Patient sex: M
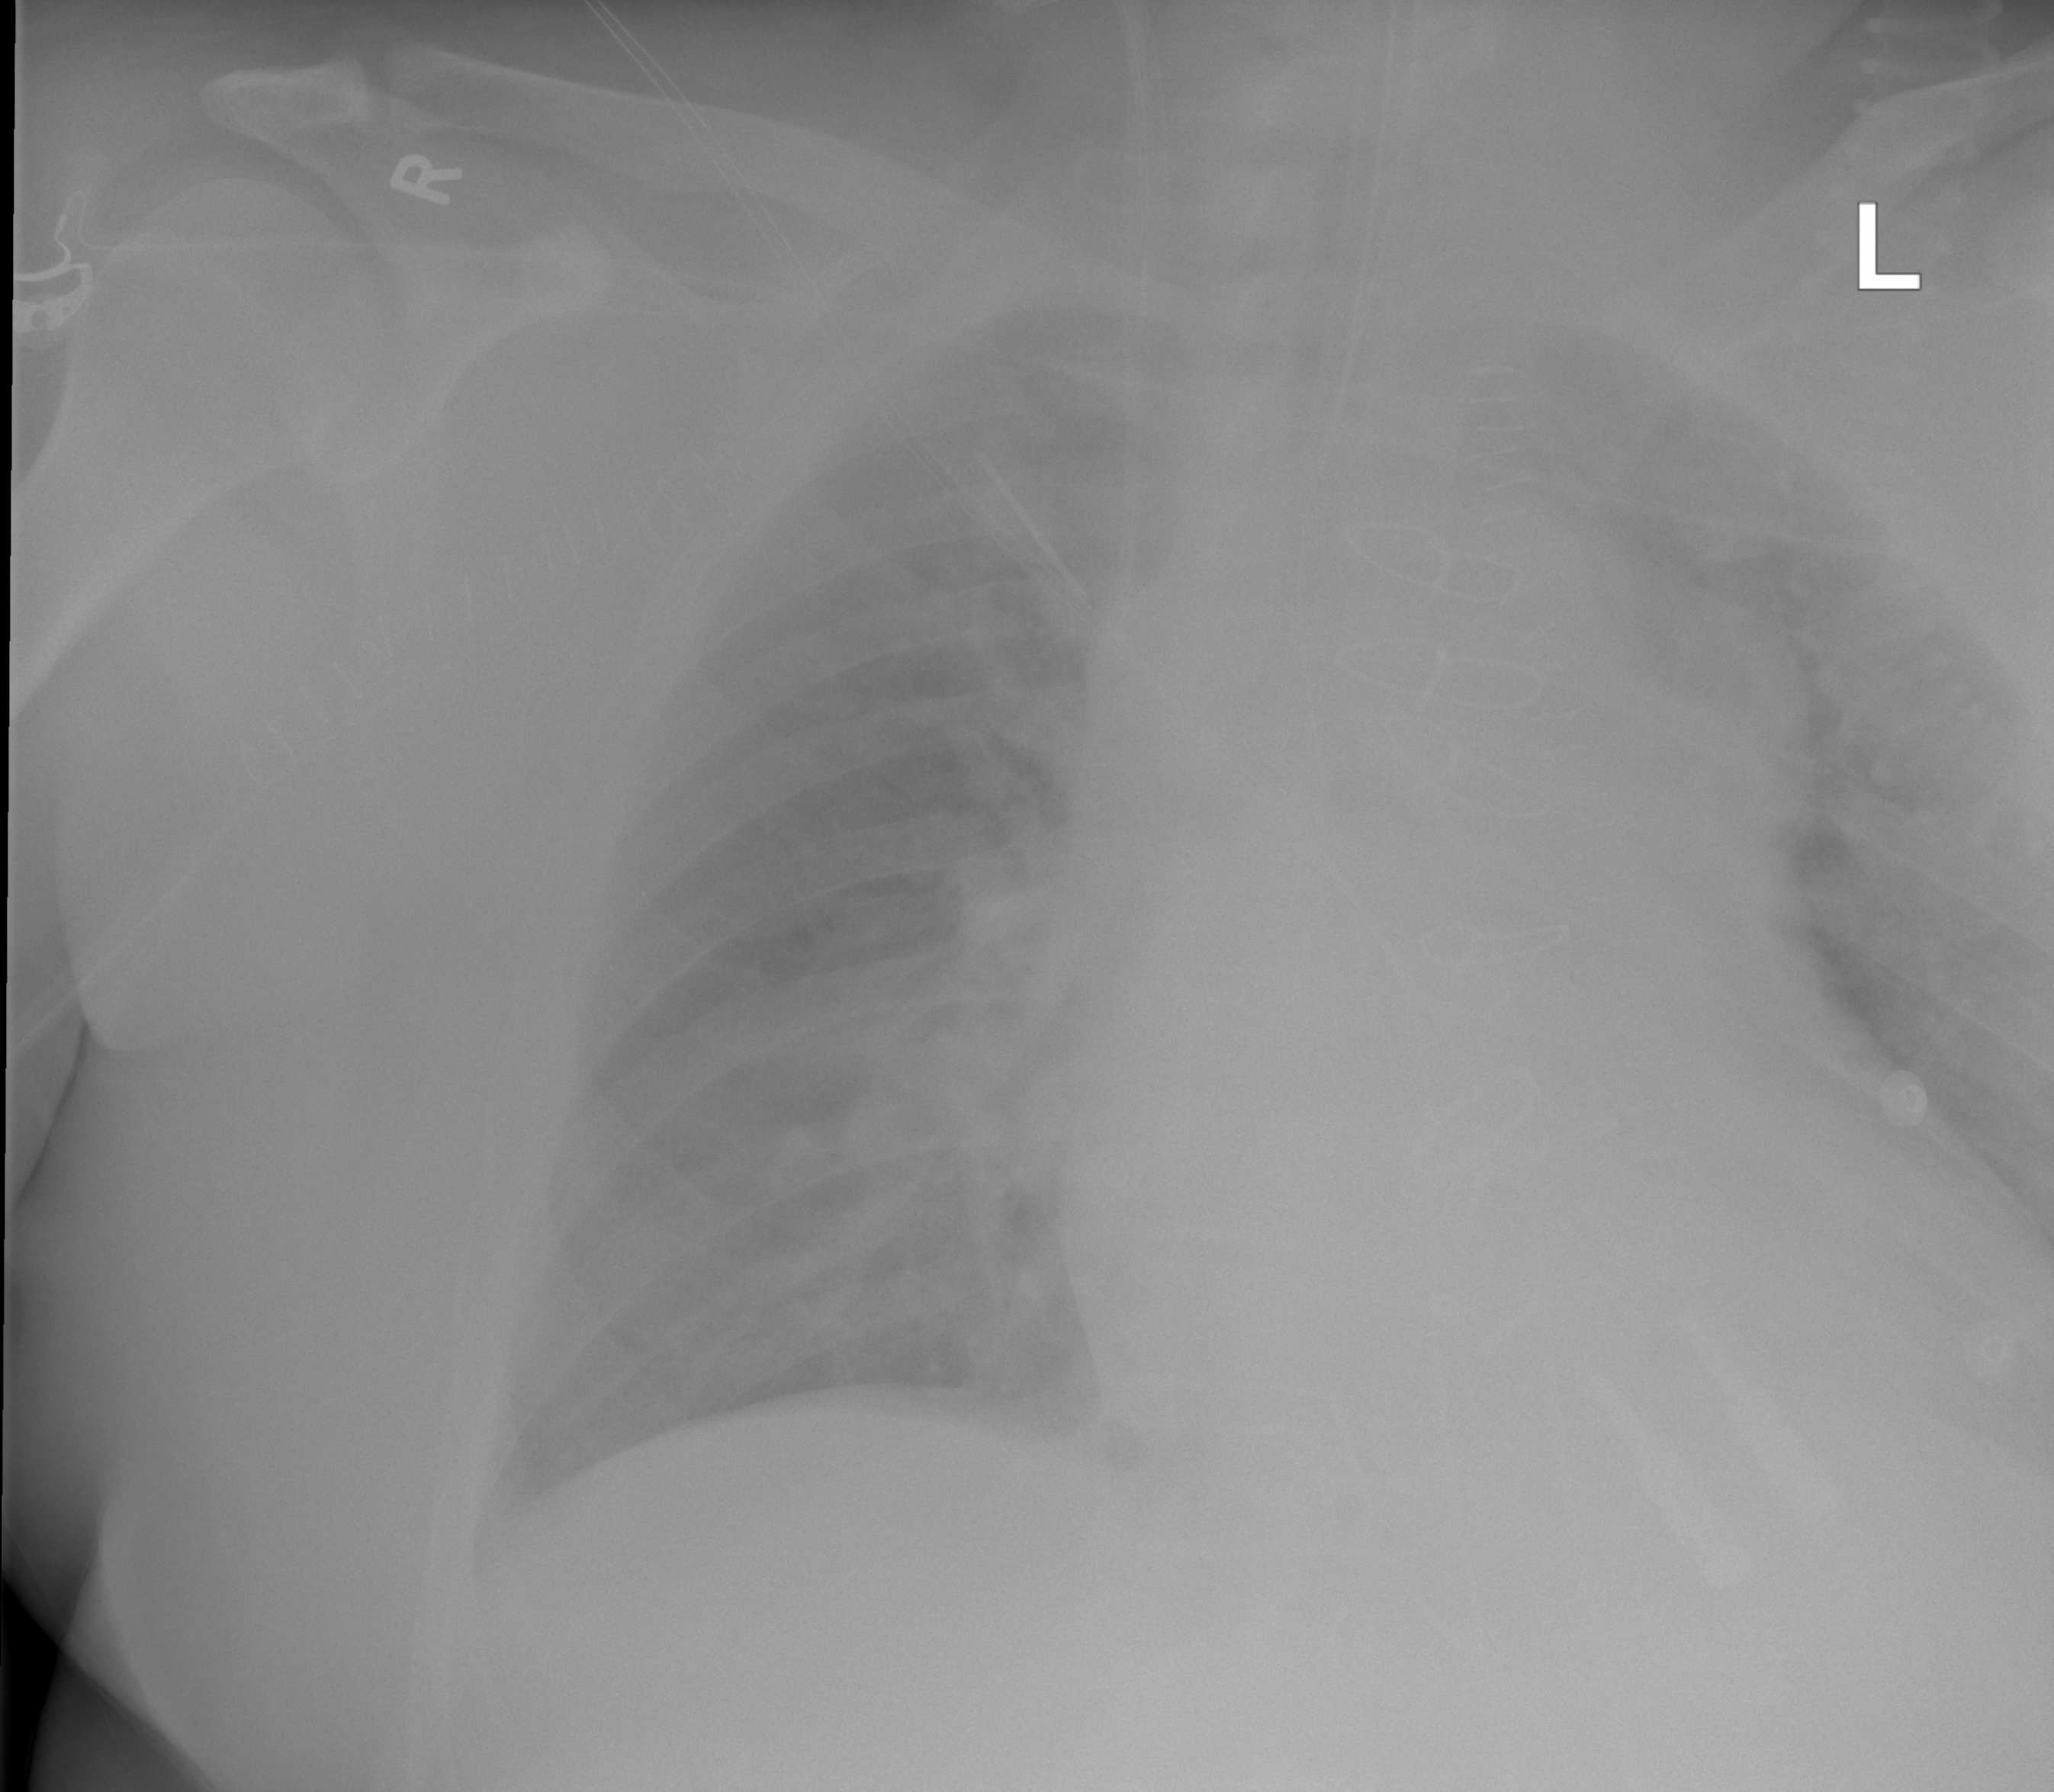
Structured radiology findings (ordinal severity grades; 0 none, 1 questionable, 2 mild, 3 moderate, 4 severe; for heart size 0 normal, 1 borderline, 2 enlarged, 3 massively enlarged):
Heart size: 0
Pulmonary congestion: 2
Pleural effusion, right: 0
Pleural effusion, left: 0
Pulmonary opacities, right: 0
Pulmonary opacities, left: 0
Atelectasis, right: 2
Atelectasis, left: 2